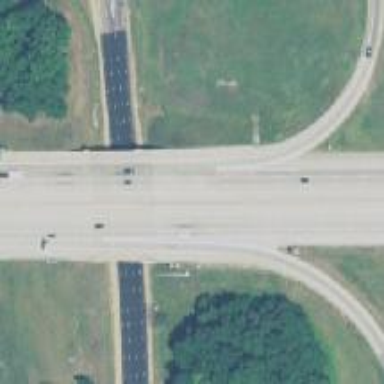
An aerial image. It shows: Motorway bridge.